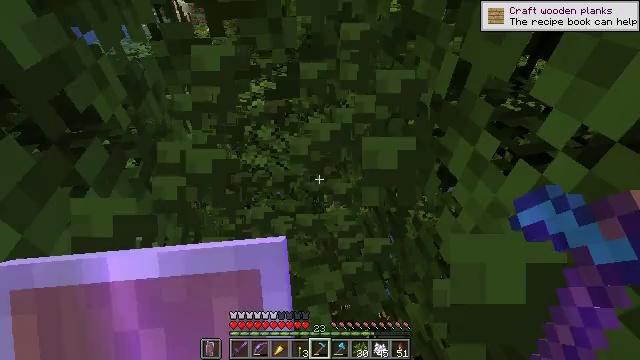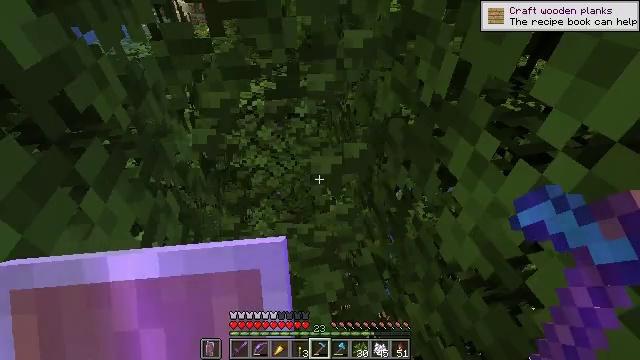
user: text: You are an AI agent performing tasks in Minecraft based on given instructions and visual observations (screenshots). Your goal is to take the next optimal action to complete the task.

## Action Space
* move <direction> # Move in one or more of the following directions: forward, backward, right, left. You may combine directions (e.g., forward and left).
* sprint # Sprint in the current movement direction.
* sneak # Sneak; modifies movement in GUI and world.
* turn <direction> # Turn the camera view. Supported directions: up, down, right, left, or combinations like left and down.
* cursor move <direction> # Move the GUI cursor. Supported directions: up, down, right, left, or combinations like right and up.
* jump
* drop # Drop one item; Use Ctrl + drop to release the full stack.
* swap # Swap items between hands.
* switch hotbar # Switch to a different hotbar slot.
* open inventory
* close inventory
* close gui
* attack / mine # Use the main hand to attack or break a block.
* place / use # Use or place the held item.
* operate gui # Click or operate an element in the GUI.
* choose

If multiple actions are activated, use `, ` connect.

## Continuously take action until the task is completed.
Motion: motion action
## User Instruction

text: Use shears to efficiently mine dark oak leaves.
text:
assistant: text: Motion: no_op
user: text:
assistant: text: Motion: no_op